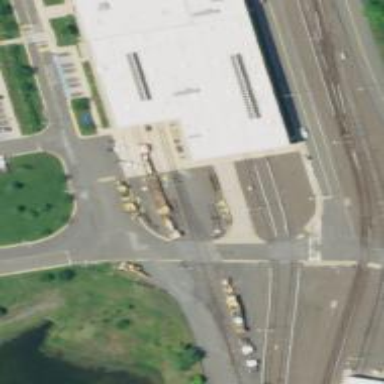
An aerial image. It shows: Building passage tunnel in yard with electrified rail service.